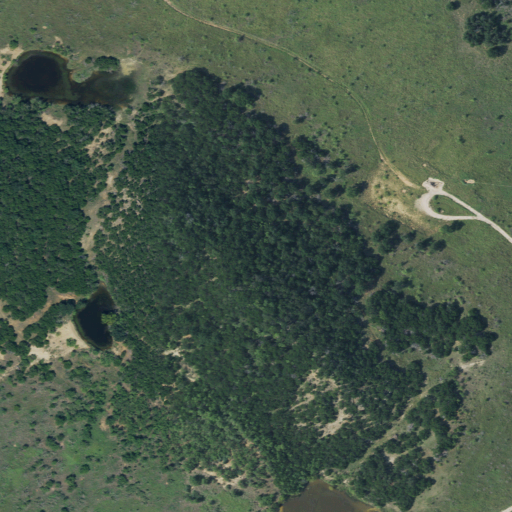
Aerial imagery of mountain in Texas named Hughes Mountain containing evergreen forest, grassland, shrub, and open development